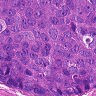
Metastatic tissue present: yes